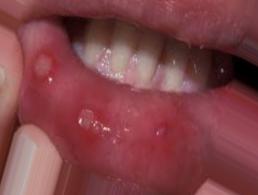
Condition: Mouth Ulcer